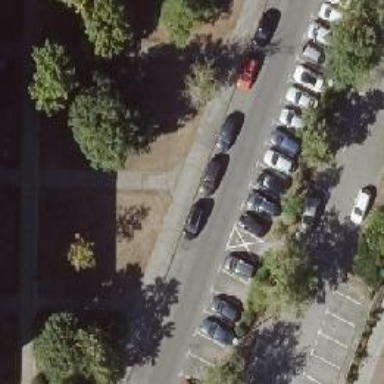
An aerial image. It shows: Footway with concrete surface.